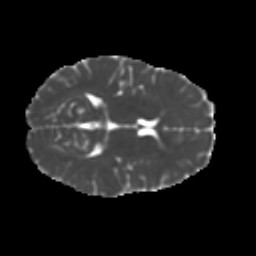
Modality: MD
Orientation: axial
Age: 26
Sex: female
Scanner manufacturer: ge
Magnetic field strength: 3 T
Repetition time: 7.8 s
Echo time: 0.0606 s